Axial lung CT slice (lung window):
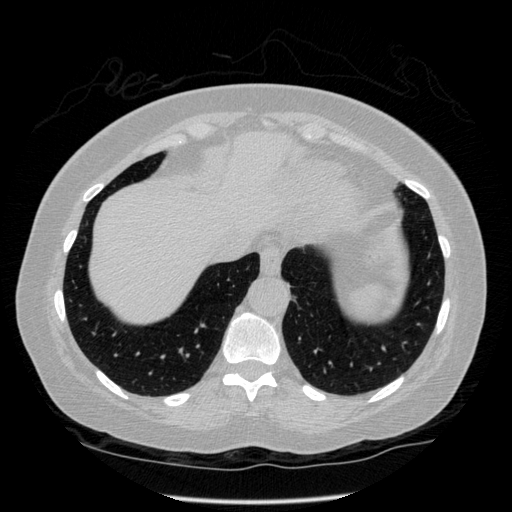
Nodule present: no